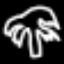
Label: palm tree